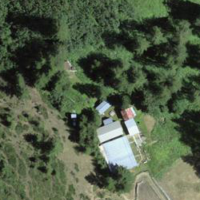
EUNIS habitat code: 31
Species observed at this site:
Corvus corone
Lophophanes cristatus
Anthus spinoletta
Troglodytes troglodytes
Lyrurus tetrix
Prunella modularis
Turdus viscivorus
Fringilla coelebs
Turdus torquatus
Sylvia atricapilla
Phylloscopus collybita
Cuculus canorus
Aquila chrysaetos
Certhia familiaris
Sitta europaea
Nucifraga caryocatactes
Regulus regulus
Periparus ater